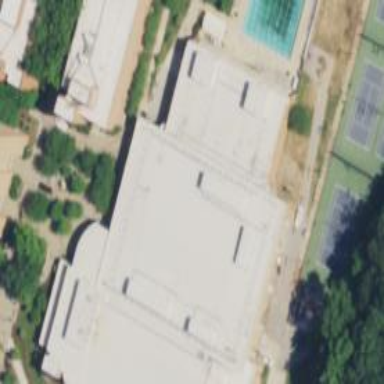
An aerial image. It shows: Sports centre dedicated to basketball activities.